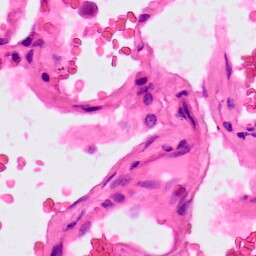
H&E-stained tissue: Lung